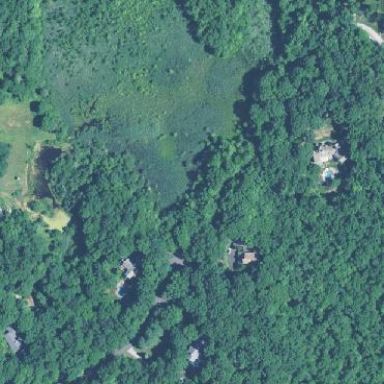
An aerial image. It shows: Existing Preserved Open Space in woodland area.